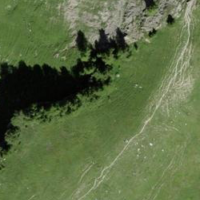
EUNIS habitat code: 23
Species observed at this site:
Arnica montana